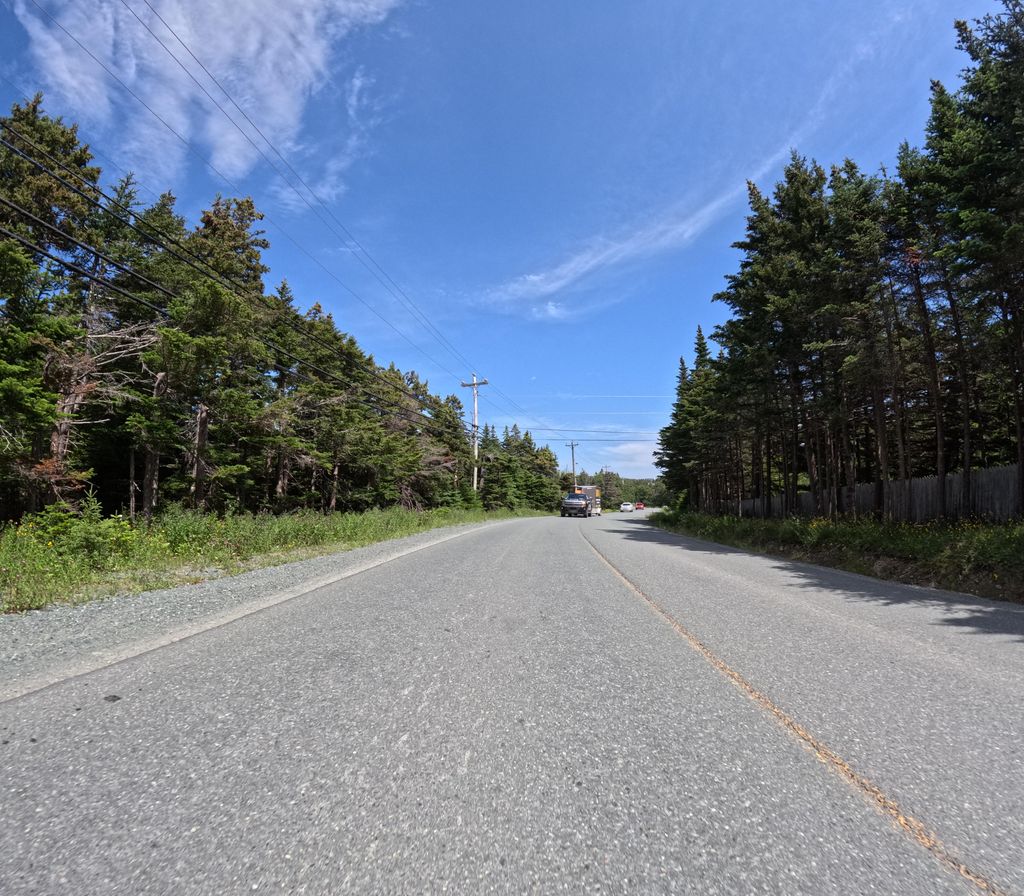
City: st_johns